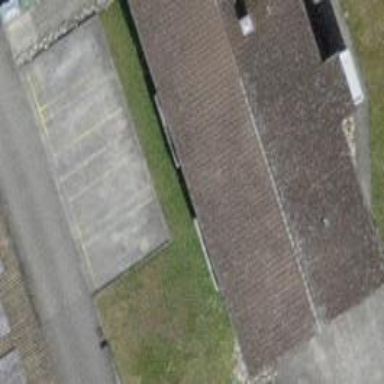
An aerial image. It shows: Building with tile roof.